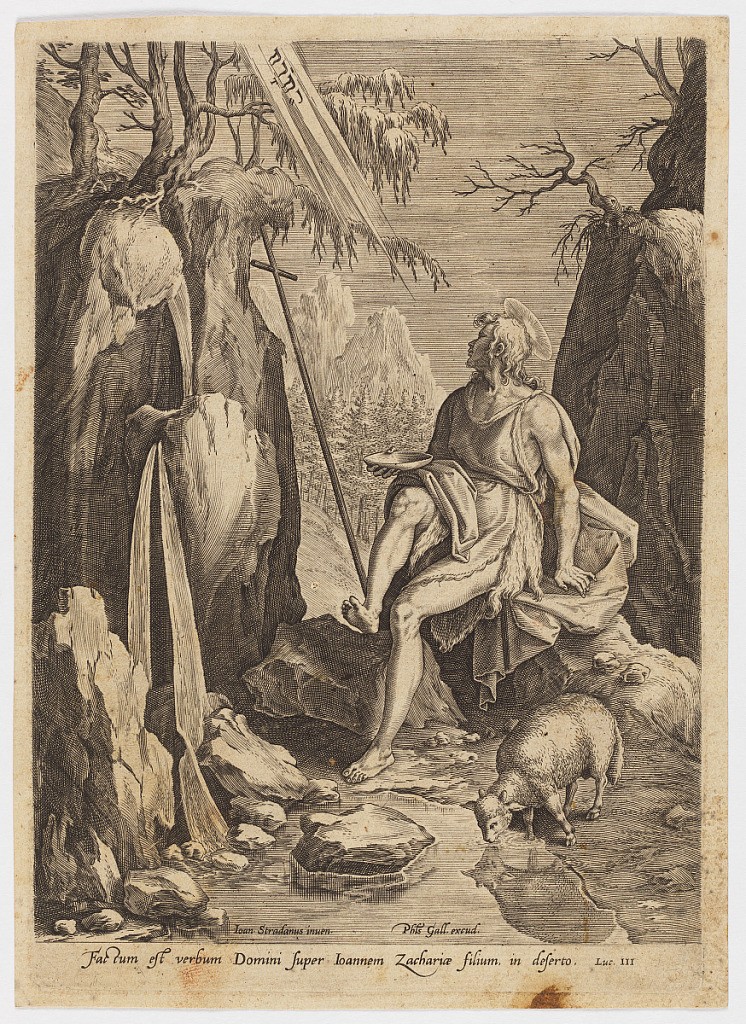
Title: St John the Baptist in the Wilderness
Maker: Jan van der Straet, called Stradanus, Flemish, 1523–1605
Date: ca. 1588
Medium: Engraving on paper
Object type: Print
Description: St John the Baptist in the Wilderness; to the left, St John sits upon a rock by a stream holding a dish, his reed cross propped up on a rock beside him; a ray of divine light, with Hebrew letters symbolizing God, emanates from above; to left, water pours from the rocks into a pool below, from which a lamb drinks in the foreground; a mountainous landscape behind.